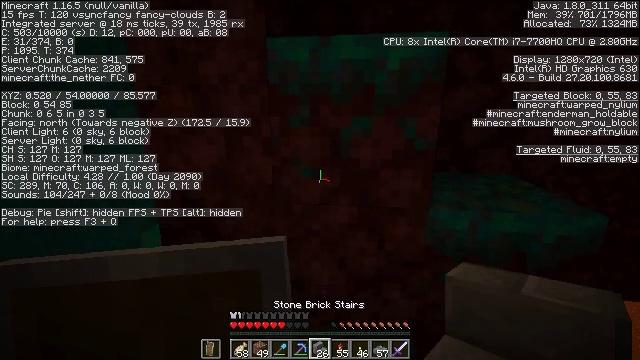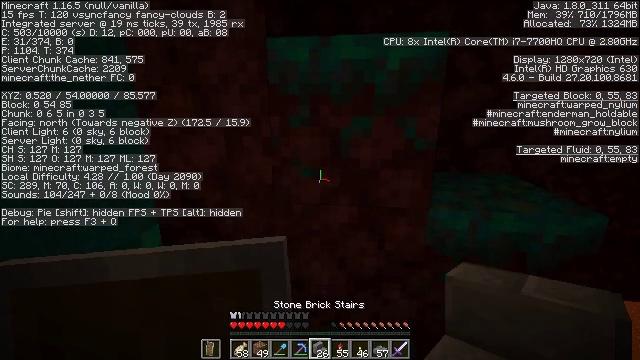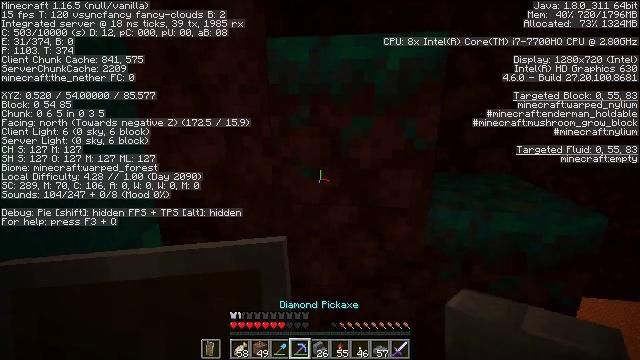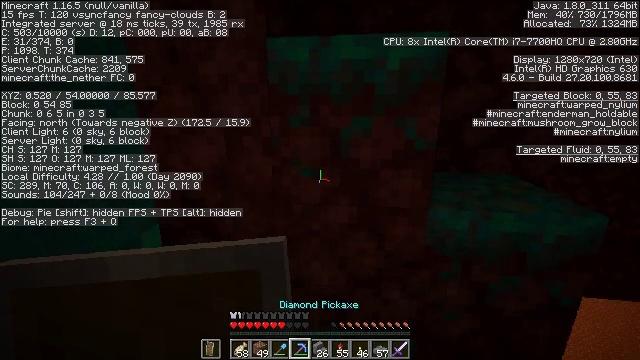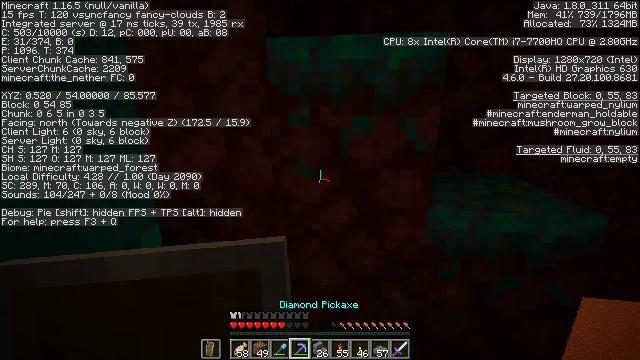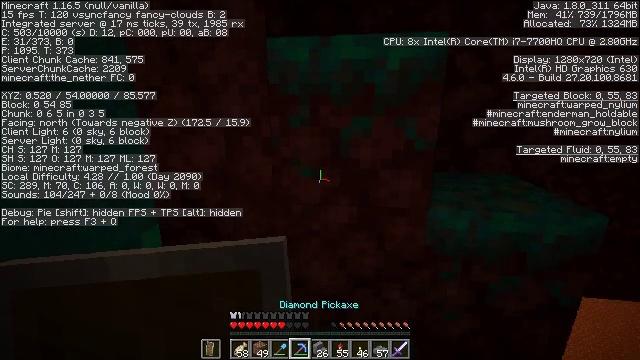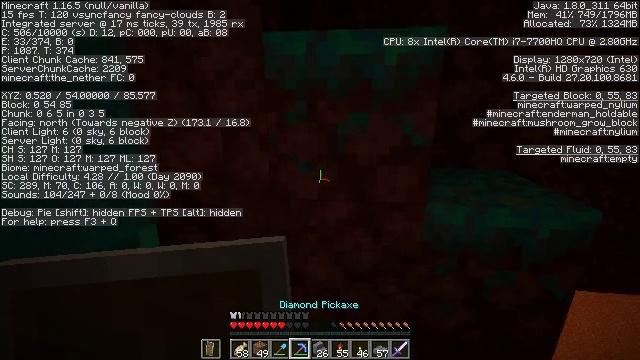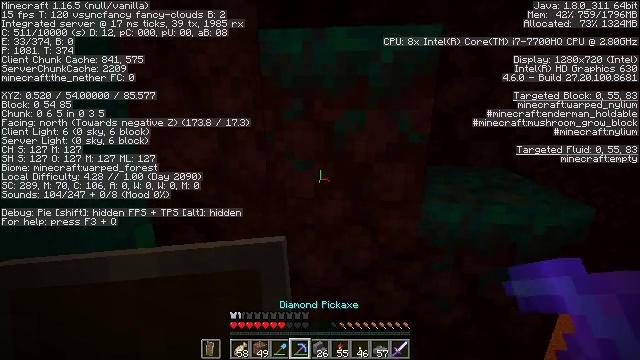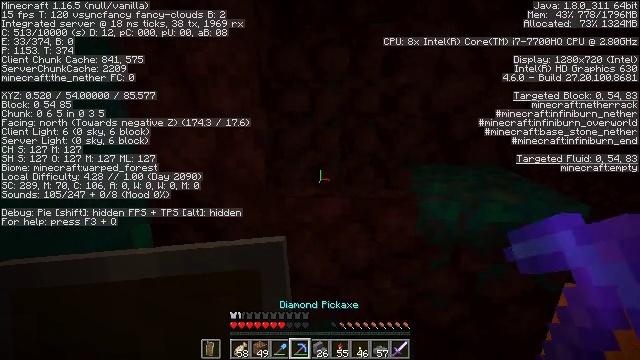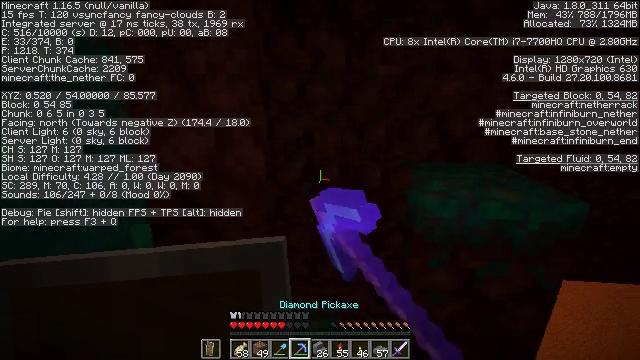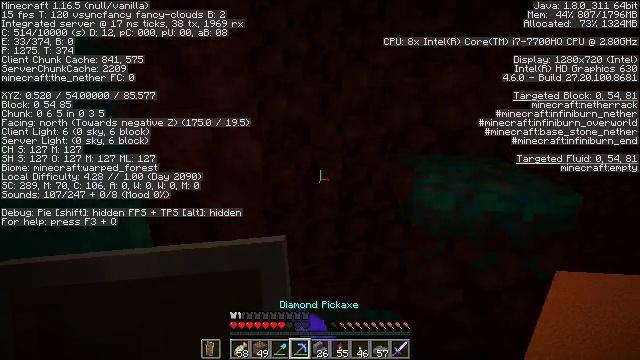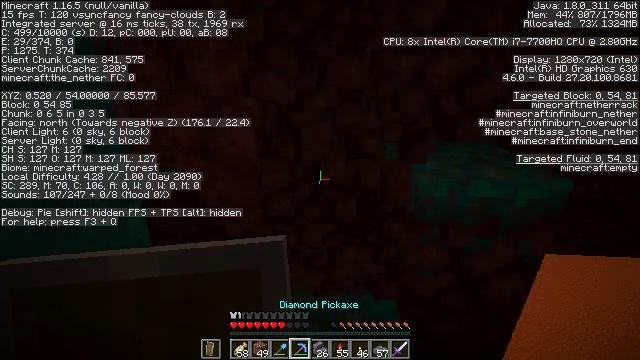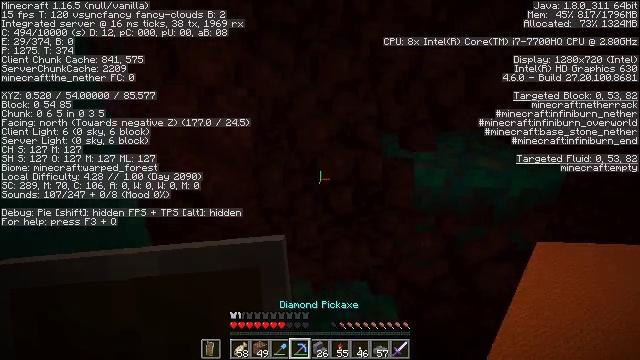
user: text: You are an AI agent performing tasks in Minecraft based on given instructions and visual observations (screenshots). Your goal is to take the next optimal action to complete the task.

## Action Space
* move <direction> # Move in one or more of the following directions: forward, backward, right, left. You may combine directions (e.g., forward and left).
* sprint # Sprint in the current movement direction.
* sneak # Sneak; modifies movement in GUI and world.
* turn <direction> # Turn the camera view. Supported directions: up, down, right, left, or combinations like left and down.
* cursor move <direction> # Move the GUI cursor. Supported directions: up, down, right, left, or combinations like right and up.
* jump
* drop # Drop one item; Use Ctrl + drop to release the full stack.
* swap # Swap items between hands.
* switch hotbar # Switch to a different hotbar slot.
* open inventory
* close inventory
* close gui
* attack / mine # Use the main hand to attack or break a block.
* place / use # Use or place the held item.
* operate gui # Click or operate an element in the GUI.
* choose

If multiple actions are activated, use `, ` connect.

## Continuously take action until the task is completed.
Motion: motion action
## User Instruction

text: Break the warped nylium block.
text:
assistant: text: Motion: no_op
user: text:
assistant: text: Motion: no_op
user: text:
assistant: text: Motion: no_op
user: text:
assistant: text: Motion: no_op
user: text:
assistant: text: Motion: no_op
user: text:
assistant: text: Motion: no_op
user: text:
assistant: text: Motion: no_op
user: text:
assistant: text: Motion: attack / mine
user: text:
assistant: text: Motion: attack / mine
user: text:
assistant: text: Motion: turn down, attack / mine
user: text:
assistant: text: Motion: turn right and down
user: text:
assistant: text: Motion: turn down
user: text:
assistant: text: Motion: no_op